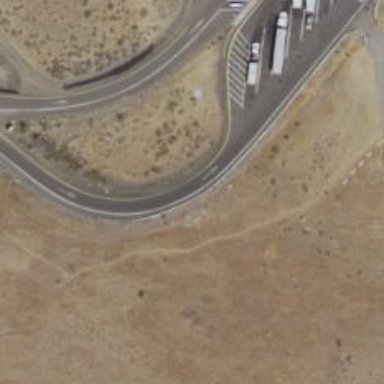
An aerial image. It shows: Rest area along service road.